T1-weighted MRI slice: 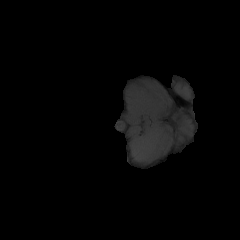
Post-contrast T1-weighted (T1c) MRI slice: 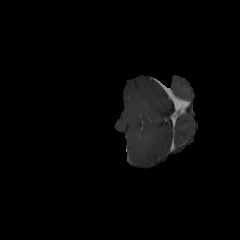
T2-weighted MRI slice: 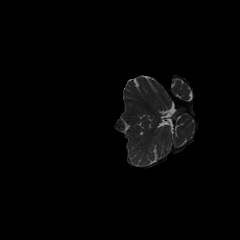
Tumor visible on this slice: no